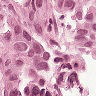
Metastatic tissue present: yes